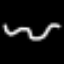
Label: squiggle